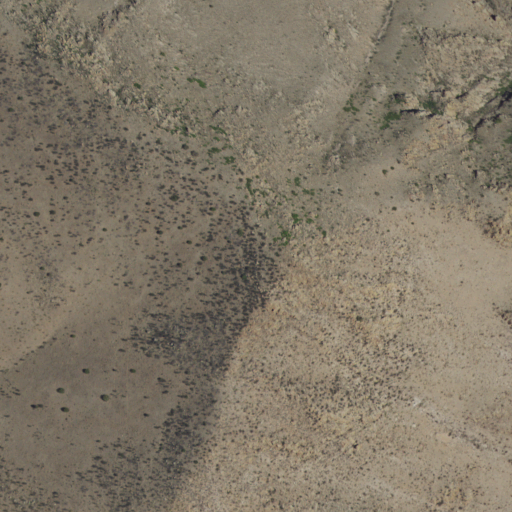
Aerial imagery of mountain in New Mexico named Magdalena Peak containing shrub and evergreen forest